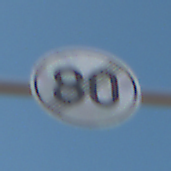
Verkehrszeichen: EndeGeschwindigkeit80
Umgebung: Outdoor, Nature
Tageszeit: Midday
Wetter: Clear
Licht: Natural
Jahreszeit: NotSpecified
Kontrast: HighContrast